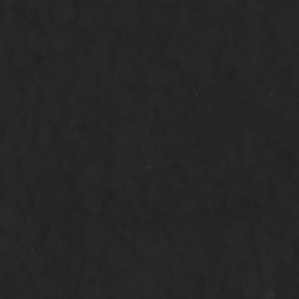
Label: non_frost